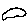
Label: cloud